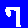
Digit: 7